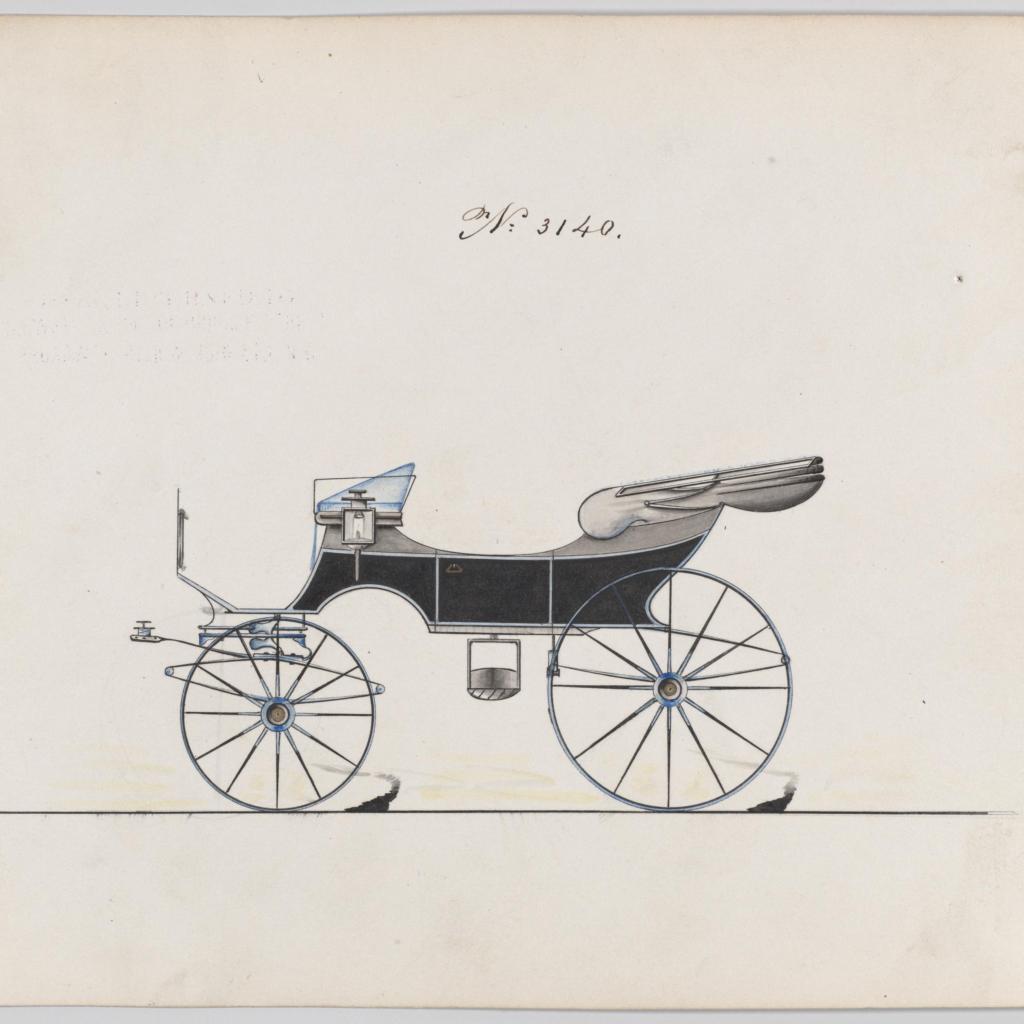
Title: Design for 2 seat or Cabriolet Phaeton, no. 3146
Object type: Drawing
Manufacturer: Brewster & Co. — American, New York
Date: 1875
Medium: Pen and black ink, watercolor and gouache
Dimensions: sheet: 6 13/16 x 9 7/8 in. (17.3 x 25.1 cm)
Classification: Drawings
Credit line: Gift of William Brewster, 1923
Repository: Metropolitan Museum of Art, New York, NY